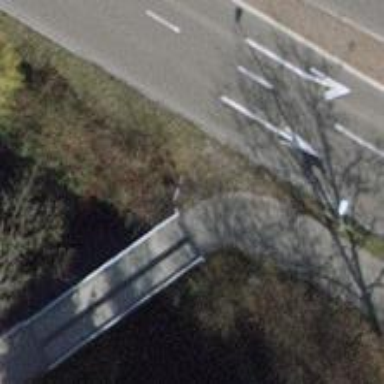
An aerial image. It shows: Concrete bridge over path.